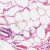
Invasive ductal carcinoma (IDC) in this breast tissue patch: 0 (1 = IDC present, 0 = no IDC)